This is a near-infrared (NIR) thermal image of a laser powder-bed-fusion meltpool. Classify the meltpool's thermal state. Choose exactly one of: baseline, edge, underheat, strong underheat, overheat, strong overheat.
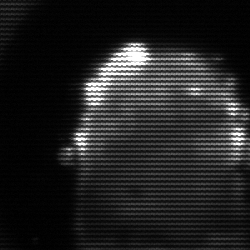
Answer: baseline